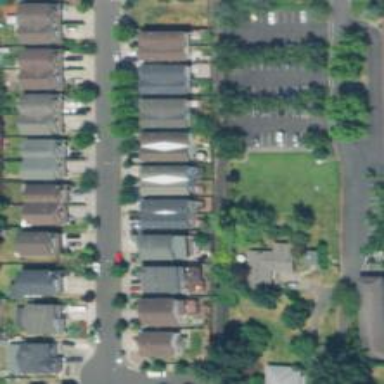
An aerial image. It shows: Alley classified as service road.